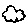
Label: cloud